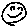
Label: smiley face